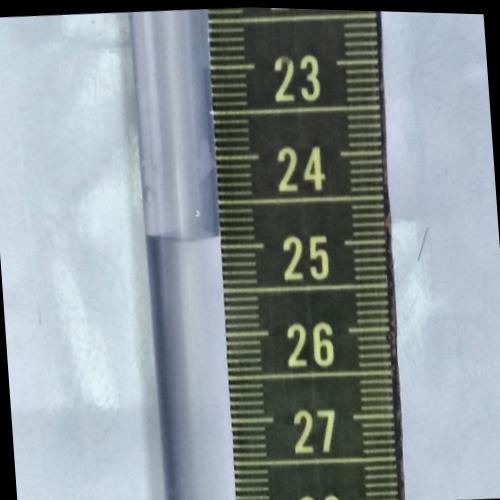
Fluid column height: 24.9 cm